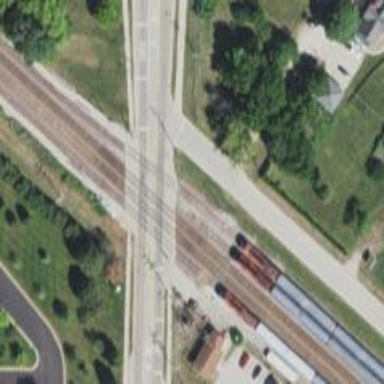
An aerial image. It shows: Railway siding with rails.